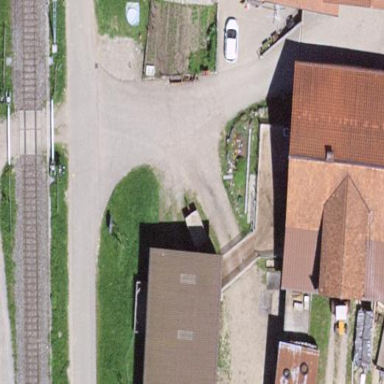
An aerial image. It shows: Farmyard area.